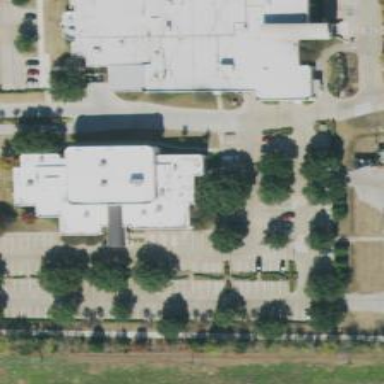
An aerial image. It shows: Conference center building.